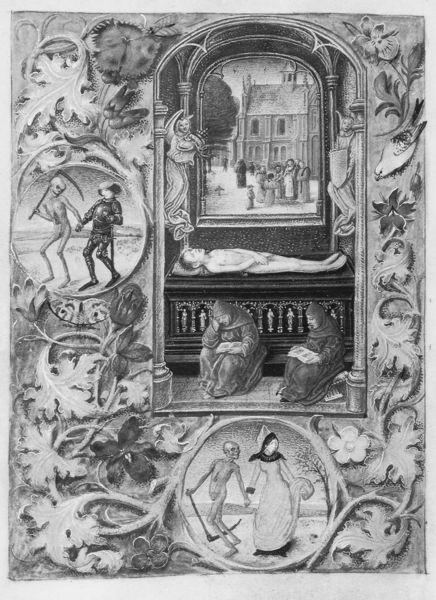
Titel: Sog. Stundenbuch Philipps des Schönen und Johannas von Kastilien
Institution: London, British Library (BL)
Schlagwörter: blätter, himmel, mann, nackt, vogel, weiß, frauen, stadt, blume, blumen, fenster, frau, hut, schwarz, zeichnung, blüte, haus, schloss, faru, henker, leiche, tod, tot, toter, trauer, bild, kirche, auge, sitzend, pflanzen, kreis, engel, ranken, relief, bücher, figuren, lesen, ornamente, bett, knochen, buch, ranke, bedrohung, skelett, sarg, efeu, ende, grab, leichnam, teufel, marktplatz, mönche, weinlaub, heilige, bild im bild, aufgebahrt, beweinung, sense, buchmalerei, aufbahrung, sensenmann, pflanzenornament, pest, knochenmann, mönchen, hais, d, säuleen, buchmalerei tod, blätter rahmen, taruaer